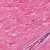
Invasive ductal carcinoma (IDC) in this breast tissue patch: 0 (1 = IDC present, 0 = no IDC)